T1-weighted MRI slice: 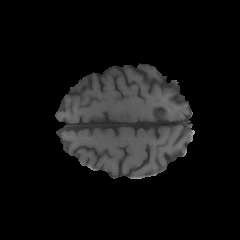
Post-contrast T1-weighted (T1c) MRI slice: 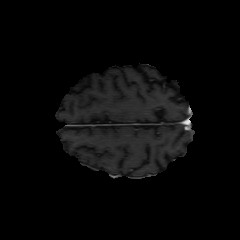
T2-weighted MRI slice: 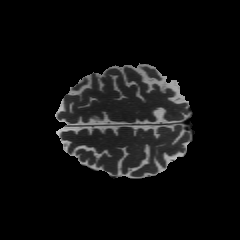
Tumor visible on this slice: no